Interaction volume radius: 5 \u00c5
Interaction volume height: 20 \u00c5
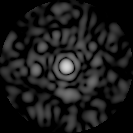
Disorder parameter: 0.8159